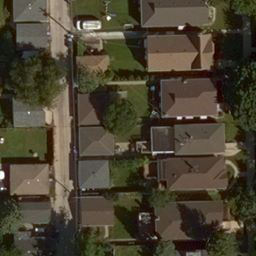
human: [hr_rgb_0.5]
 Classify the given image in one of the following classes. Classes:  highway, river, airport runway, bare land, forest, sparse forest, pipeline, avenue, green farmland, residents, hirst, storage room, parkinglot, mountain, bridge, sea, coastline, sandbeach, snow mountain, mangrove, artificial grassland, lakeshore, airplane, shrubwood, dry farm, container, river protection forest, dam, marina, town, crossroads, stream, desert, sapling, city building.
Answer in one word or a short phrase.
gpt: residents